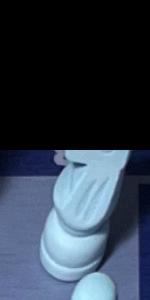
Label: Knight_White